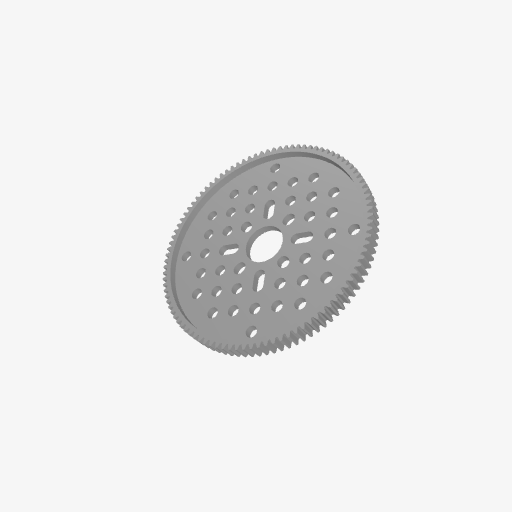
Part: HubMountAluminumGear96T